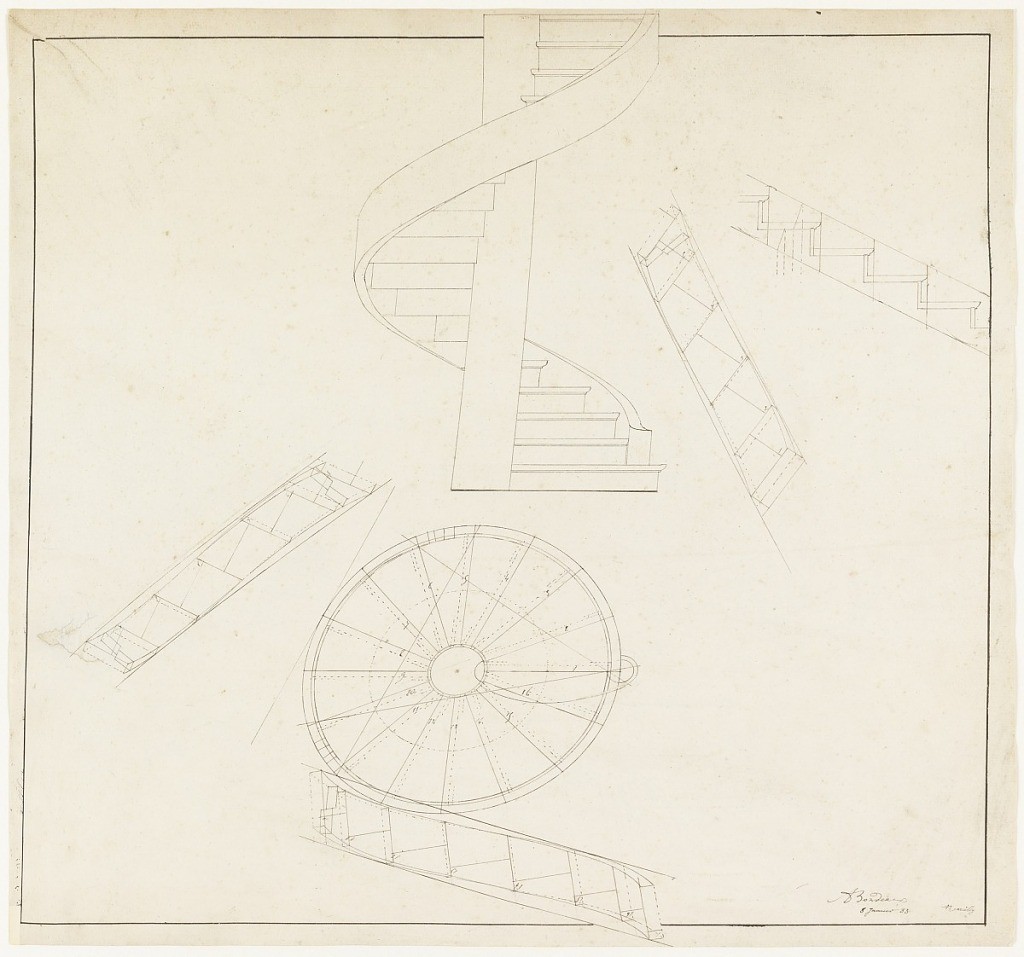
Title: Elevation and Plan View for a Spiral Staircase
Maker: Adolph Bordeaux, French, active 1880–1890
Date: January 8, 1883
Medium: Graphite, pen and black ink on cream laid paper
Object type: Drawing
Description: Design for spiral staircase, elevation and plan.